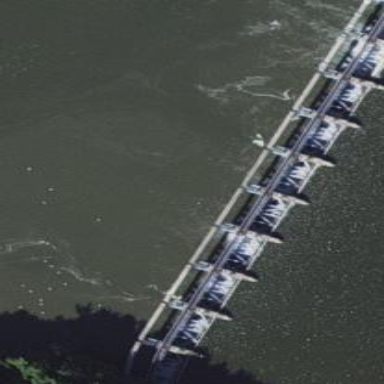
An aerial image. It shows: Weir in waterway.